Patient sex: F
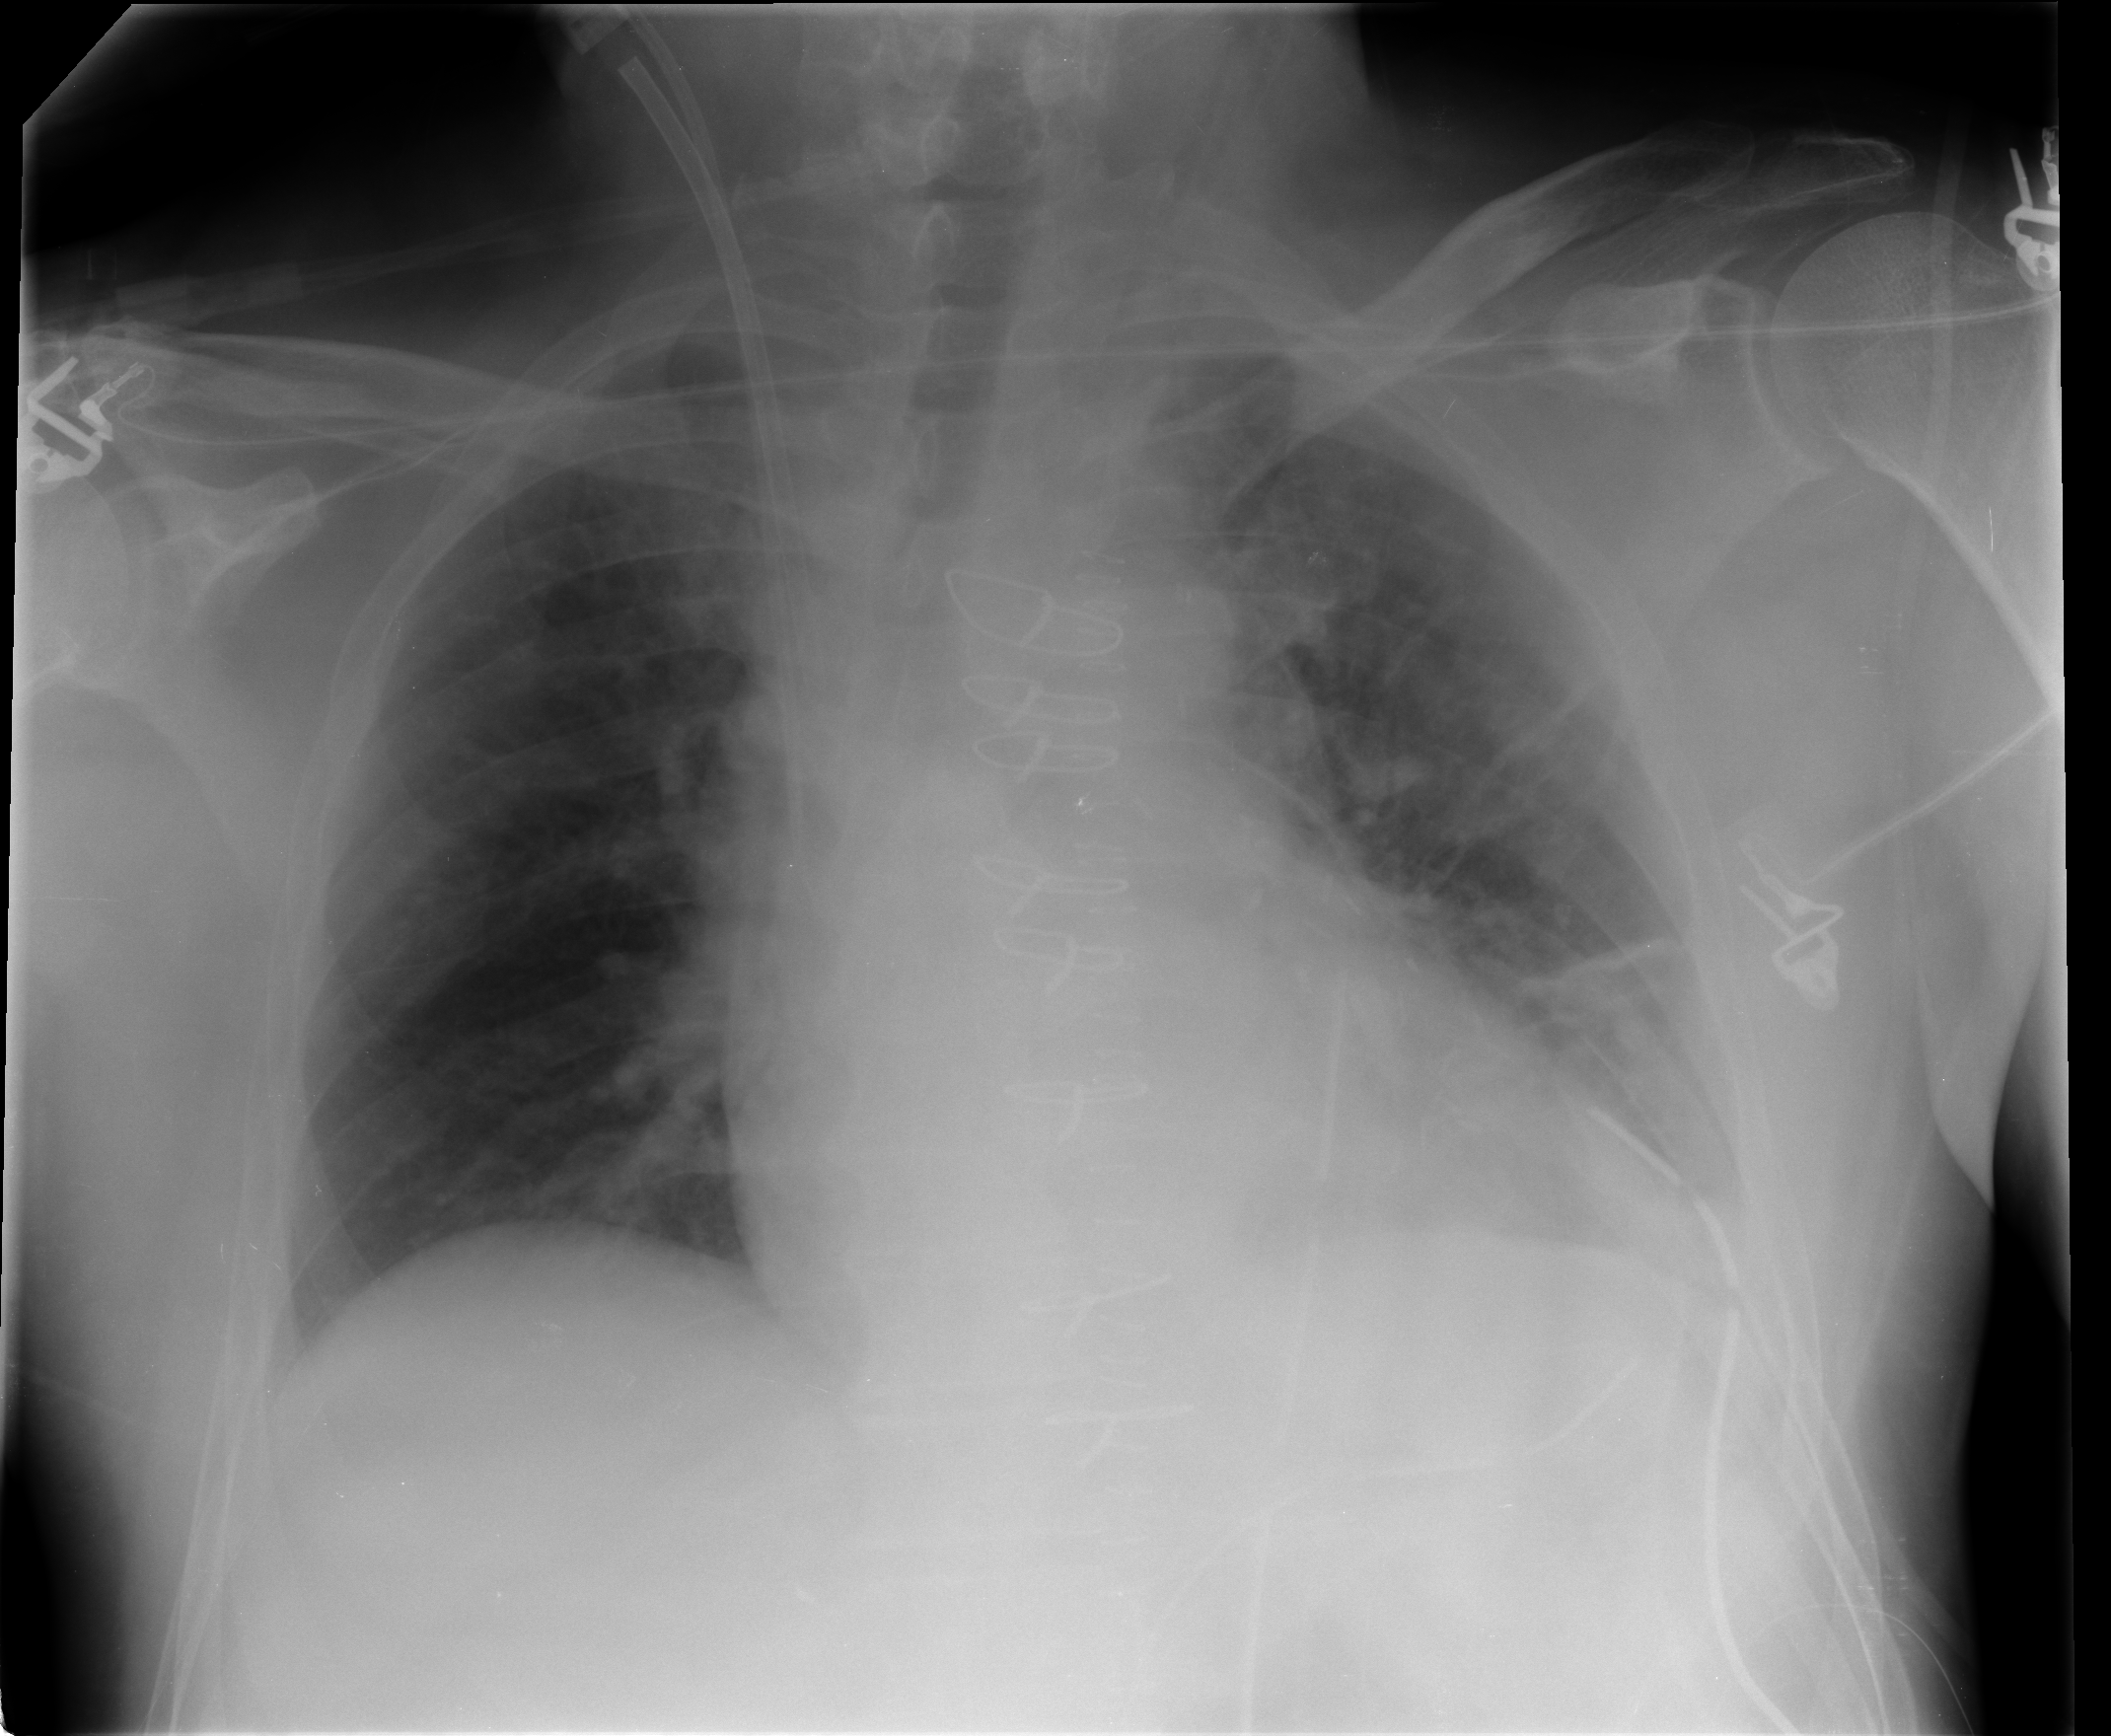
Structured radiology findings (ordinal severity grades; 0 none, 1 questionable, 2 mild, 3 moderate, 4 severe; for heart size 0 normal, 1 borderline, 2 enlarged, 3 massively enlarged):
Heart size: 2
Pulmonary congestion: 2
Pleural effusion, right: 0
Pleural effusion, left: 1
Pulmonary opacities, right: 0
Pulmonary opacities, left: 0
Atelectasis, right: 2
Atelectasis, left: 3